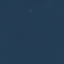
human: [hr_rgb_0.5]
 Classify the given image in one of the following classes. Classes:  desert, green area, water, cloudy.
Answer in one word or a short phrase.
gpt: water